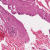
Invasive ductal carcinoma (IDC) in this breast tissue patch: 0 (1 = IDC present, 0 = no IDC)